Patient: sex F, age 57
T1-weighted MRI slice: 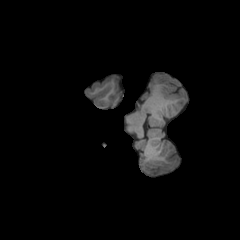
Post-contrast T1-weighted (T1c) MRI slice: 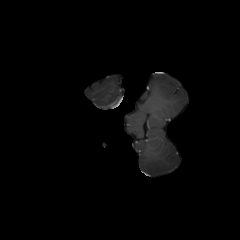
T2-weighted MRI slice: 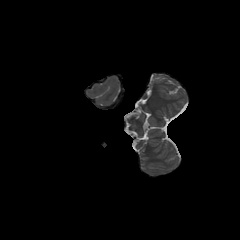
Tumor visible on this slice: no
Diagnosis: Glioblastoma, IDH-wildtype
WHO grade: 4